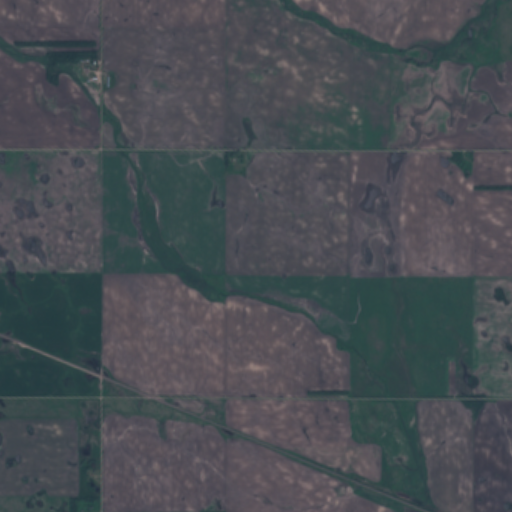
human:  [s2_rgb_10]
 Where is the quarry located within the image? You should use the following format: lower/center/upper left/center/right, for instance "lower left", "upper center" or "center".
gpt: The quarry is located in the lower center of the image.
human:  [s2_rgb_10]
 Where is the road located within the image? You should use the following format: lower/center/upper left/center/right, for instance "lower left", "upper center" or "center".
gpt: There is no road in the image.